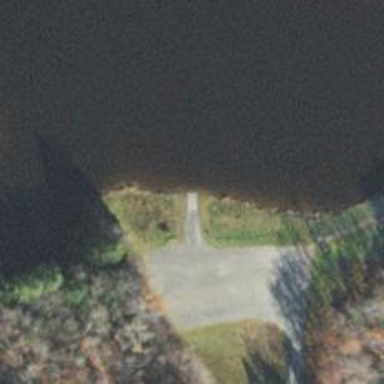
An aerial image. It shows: Slipway on service road designed for leisure land access.